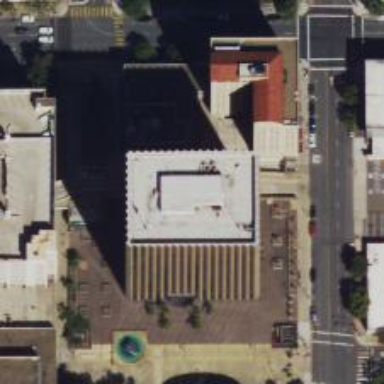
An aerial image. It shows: Commercial building.